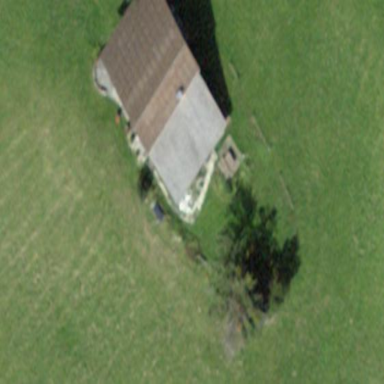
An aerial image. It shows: Farm building.